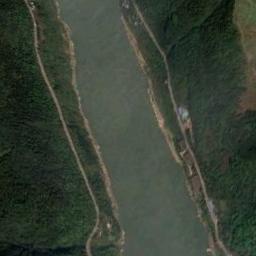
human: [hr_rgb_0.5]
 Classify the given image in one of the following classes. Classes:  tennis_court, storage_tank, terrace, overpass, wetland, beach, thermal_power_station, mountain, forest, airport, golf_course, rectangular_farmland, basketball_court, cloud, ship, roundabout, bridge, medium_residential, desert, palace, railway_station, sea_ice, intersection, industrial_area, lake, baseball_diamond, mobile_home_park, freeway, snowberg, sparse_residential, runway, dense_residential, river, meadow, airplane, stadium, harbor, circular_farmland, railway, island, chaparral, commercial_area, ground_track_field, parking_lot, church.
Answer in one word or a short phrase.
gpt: river